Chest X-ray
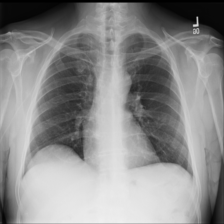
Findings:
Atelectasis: negative
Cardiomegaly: negative
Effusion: negative
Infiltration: negative
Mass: negative
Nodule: negative
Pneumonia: negative
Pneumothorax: negative
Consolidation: negative
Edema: negative
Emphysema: negative
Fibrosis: negative
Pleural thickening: negative
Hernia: negative